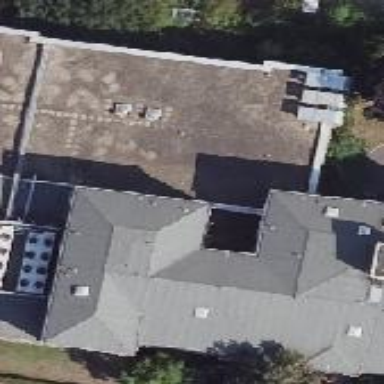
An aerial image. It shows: Hospital building.